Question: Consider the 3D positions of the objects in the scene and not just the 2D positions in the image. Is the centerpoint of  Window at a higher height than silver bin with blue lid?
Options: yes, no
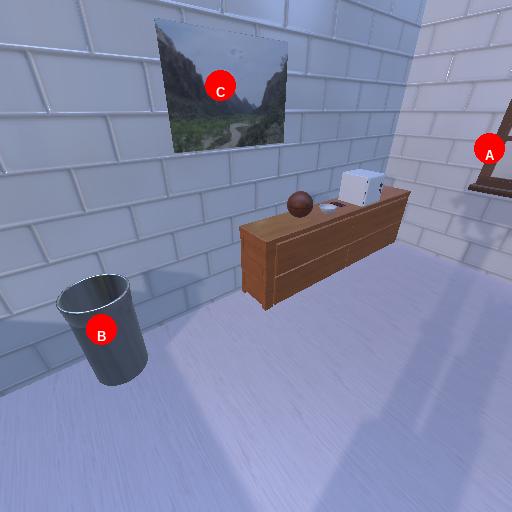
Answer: yes